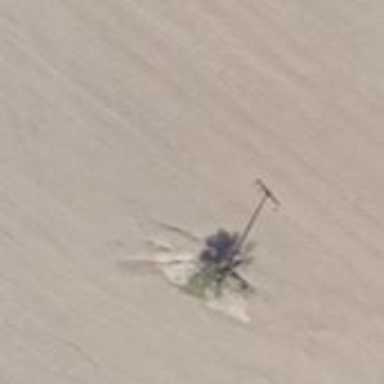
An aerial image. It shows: Power pole.